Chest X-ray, PA view. Patient: 43 years old, sex F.
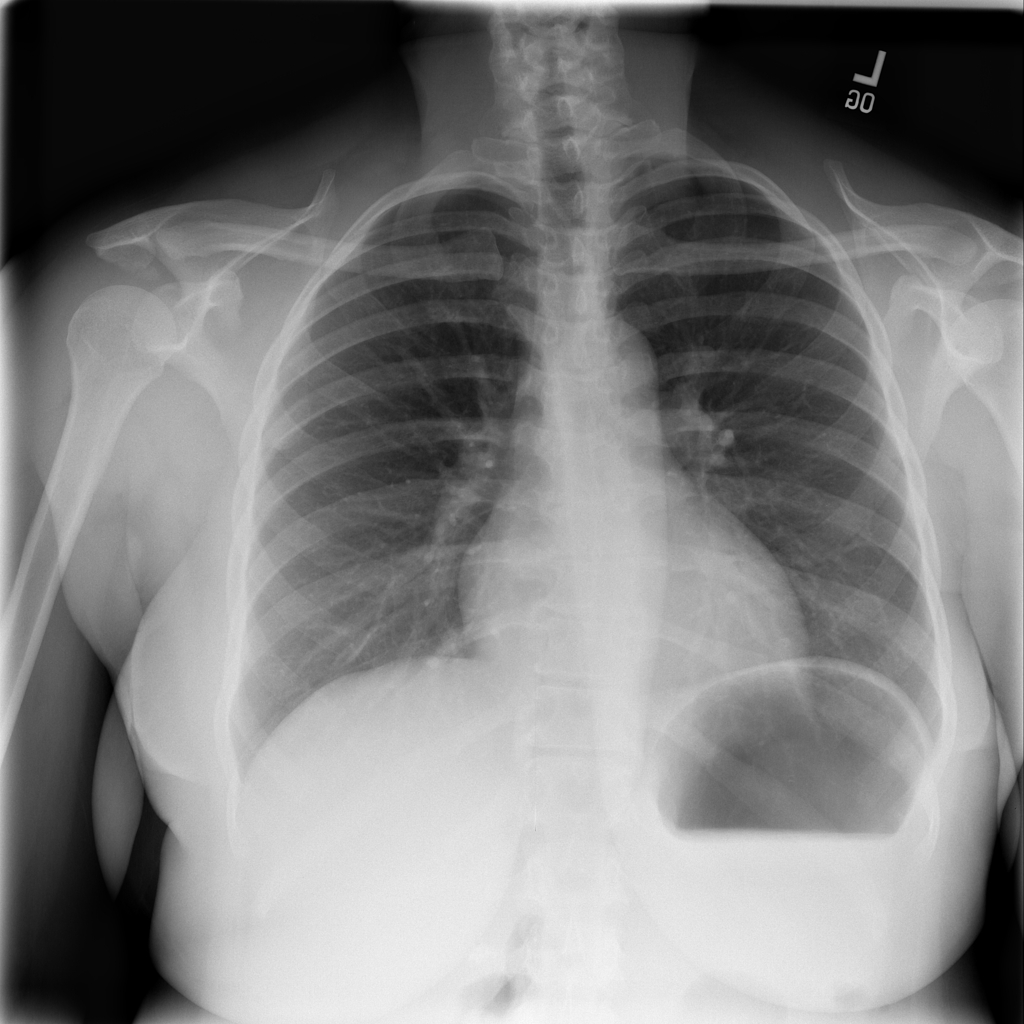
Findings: Infiltration